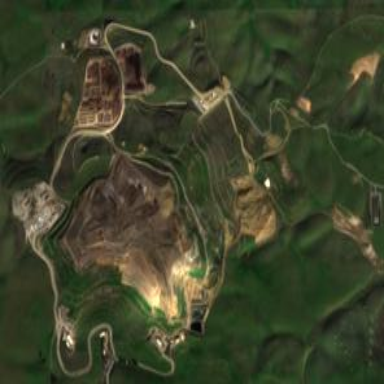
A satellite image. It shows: Landfill area.